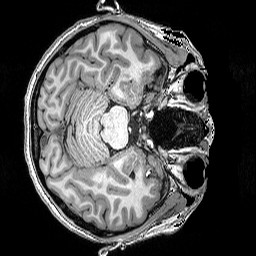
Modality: T1w
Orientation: axial
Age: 20
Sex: female